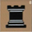
Piece: bR